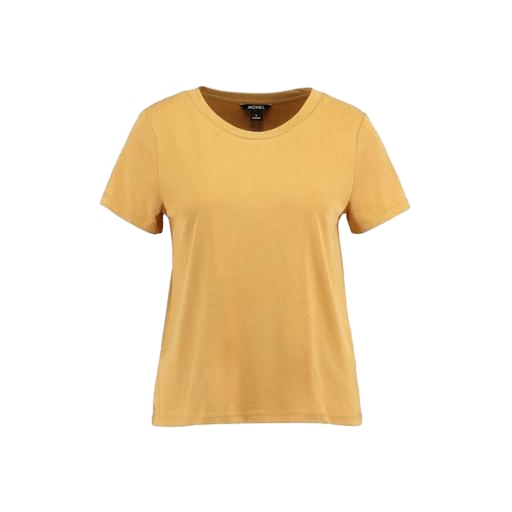
gold t-shirt, yellow iconic women's round neck t-shirt, tan t-shirt, white background